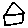
Label: house